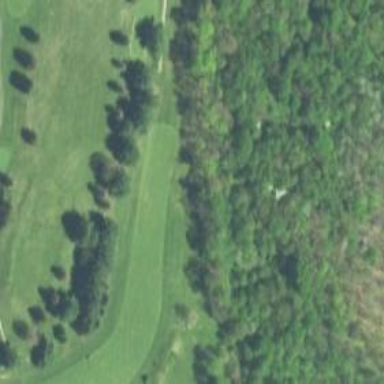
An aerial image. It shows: Grassy area designated as driving range for golf.